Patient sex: M
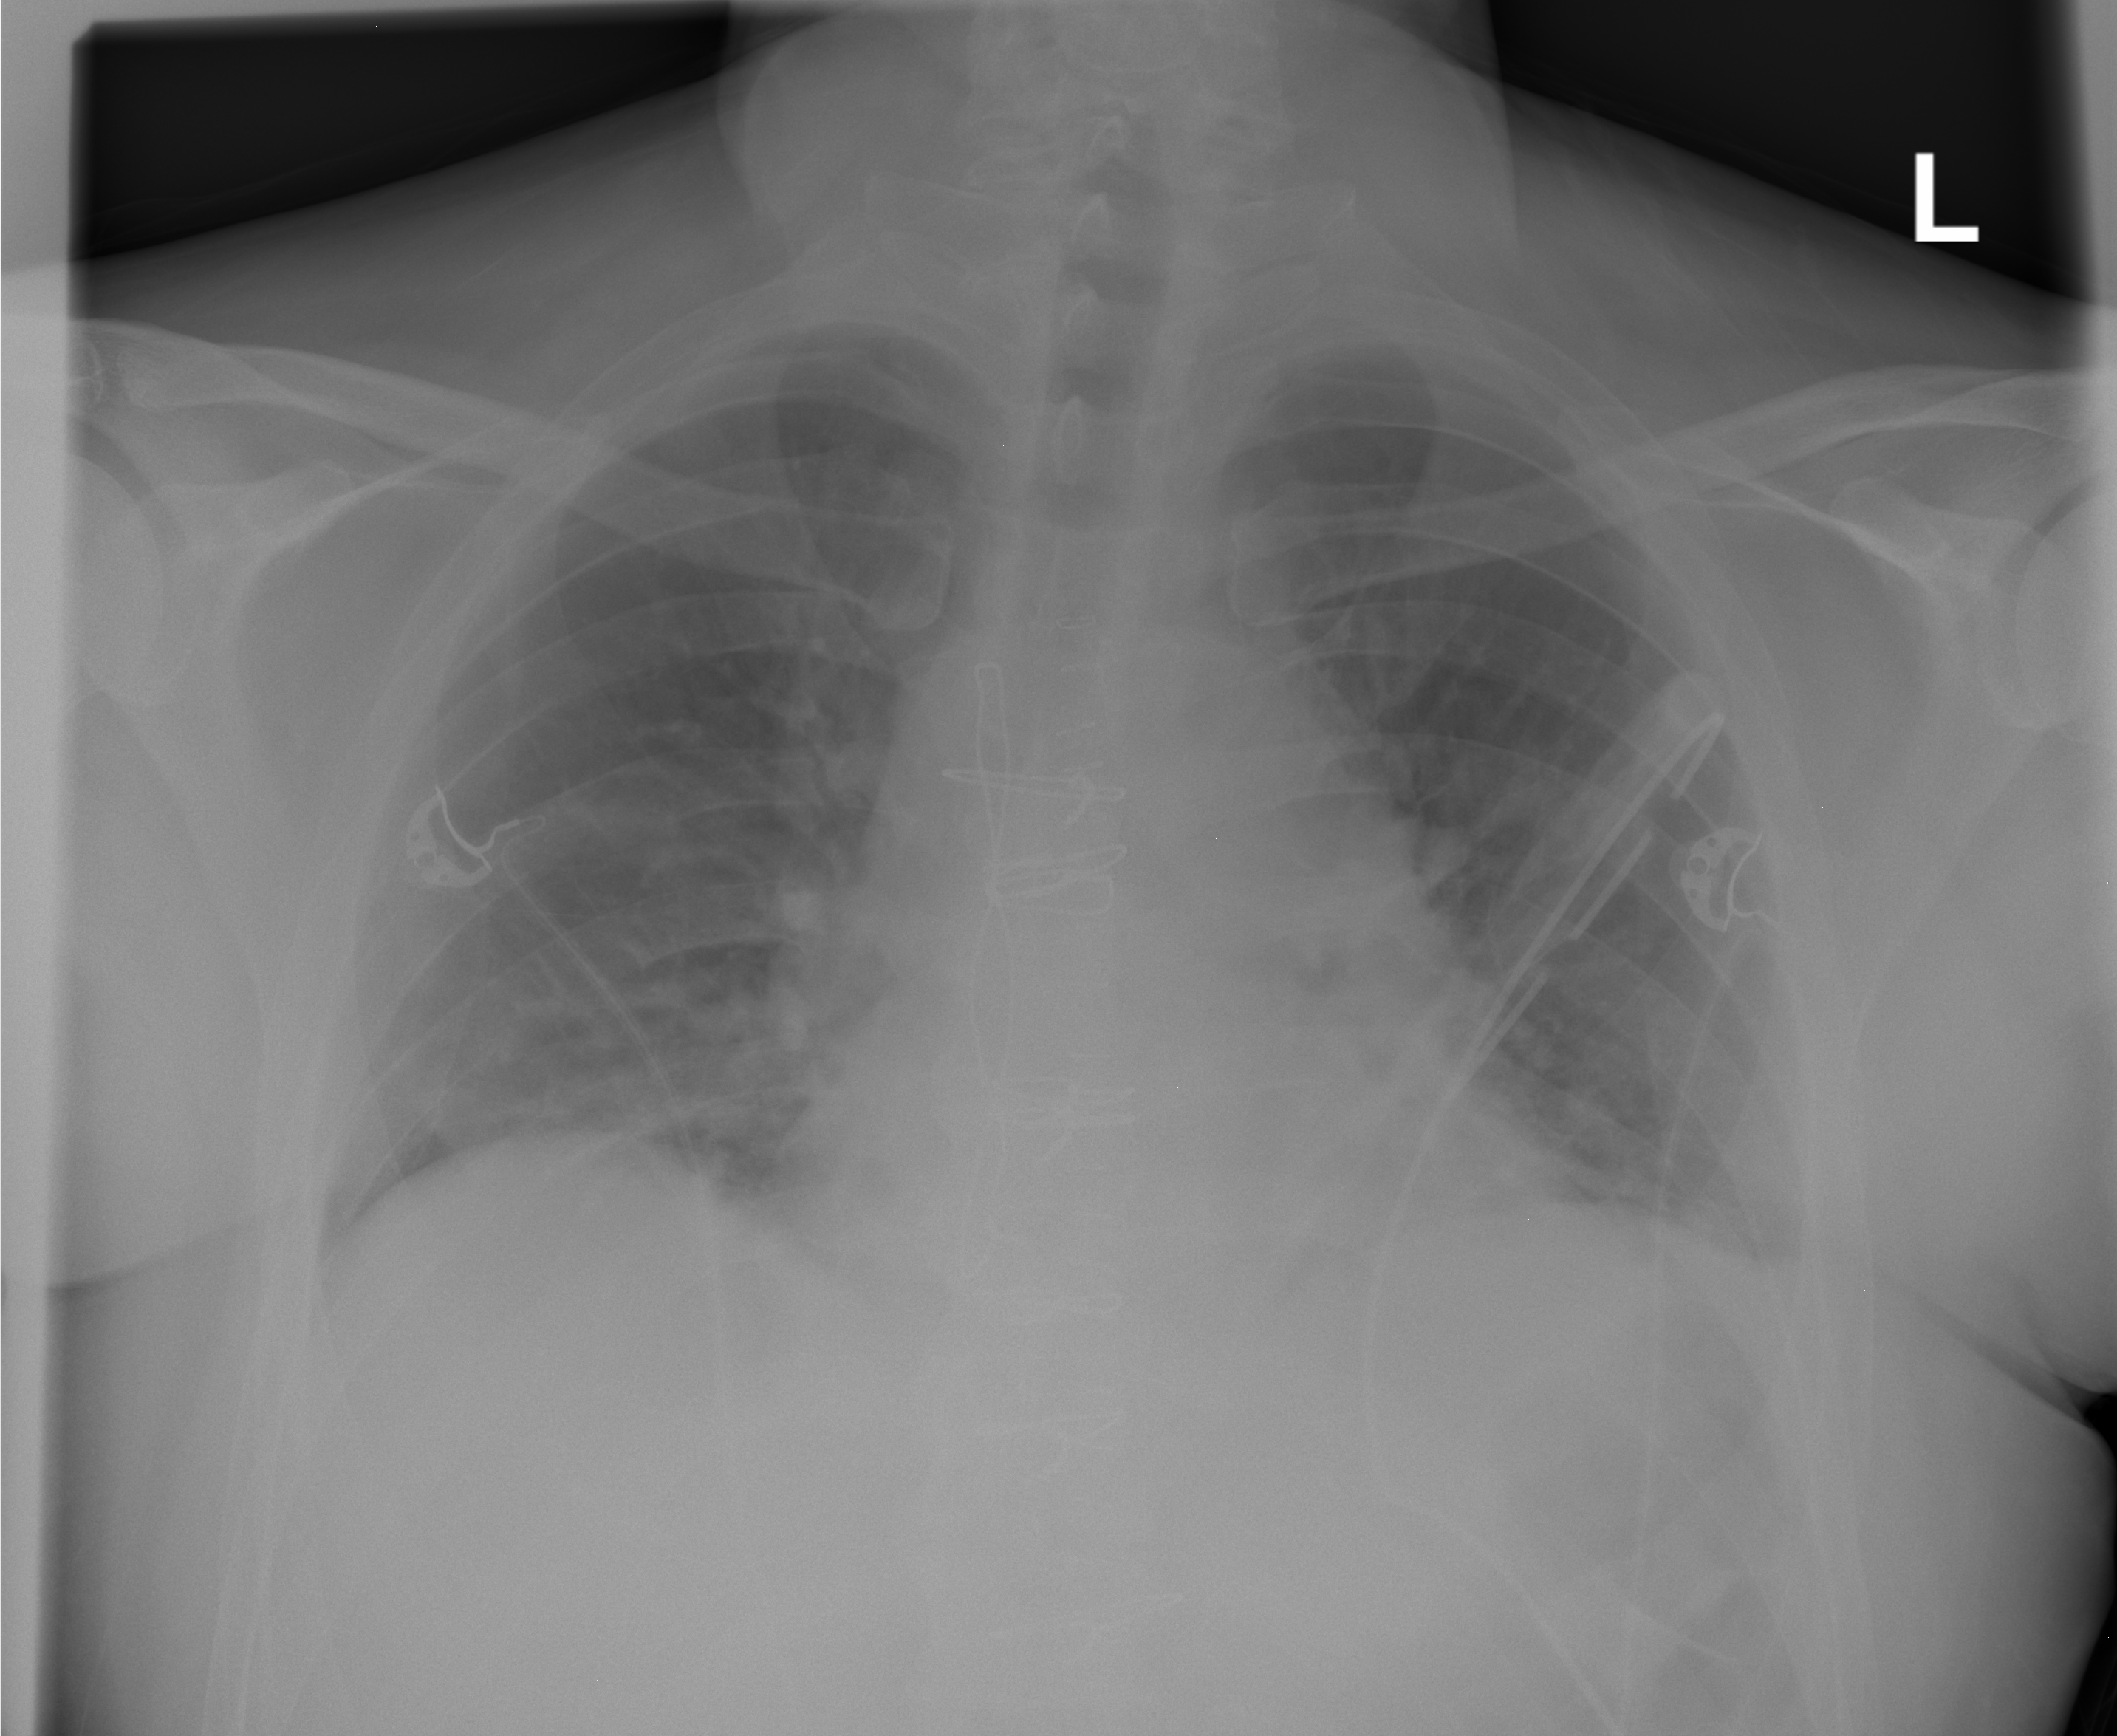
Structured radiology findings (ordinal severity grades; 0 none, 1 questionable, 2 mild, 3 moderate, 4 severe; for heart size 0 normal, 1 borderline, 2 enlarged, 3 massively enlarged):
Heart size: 0
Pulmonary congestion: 0
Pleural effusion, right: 0
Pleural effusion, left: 2
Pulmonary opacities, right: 0
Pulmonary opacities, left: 0
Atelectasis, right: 2
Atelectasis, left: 2